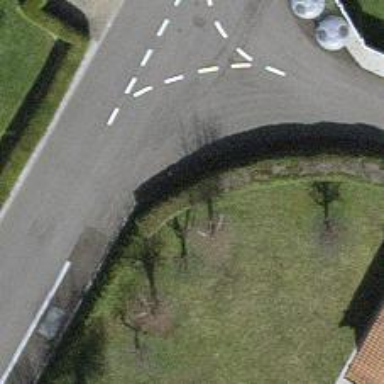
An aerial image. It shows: Hedge acting as barrier.